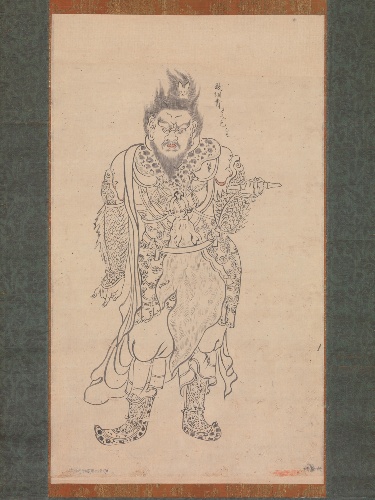
Title: 安底羅大将図像(付.裏書)|Anchira-taisho Jochi
Date: 1164
Object type: Hanging scrolls
Classification: Paintings
Medium: Pair of hanging scrolls; ink on paper
Culture: Japan
Period: Heian period (794–1185)
Dimensions: Image (a): 21 7/8 x 12 5/8 in. (55.6 x 32.1 cm)
Image (b): 12 11/16 x 5 7/8 in. (32.3 x 15 cm)
Overall (a): 54 1/4 x 19 5/8 in. (137.8 x 49.8 cm)
Overall (b): 46 1/8 x 14 7/8 in. (117.2 x 37.8 cm)
Department: Asian Art
Credit line: The Harry G. C. Packard Collection of Asian Art, Gift of Harry G. C. Packard, and Purchase, Fletcher, Rogers, Harris Brisbane Dick, and Louis V. Bell Funds, Joseph Pulitzer Bequest, and The Annenberg Fund Inc. Gift, 1975
Accession year: 1975
Repository: Metropolitan Museum of Art, New York, NY
Tags: Men|Rabbits